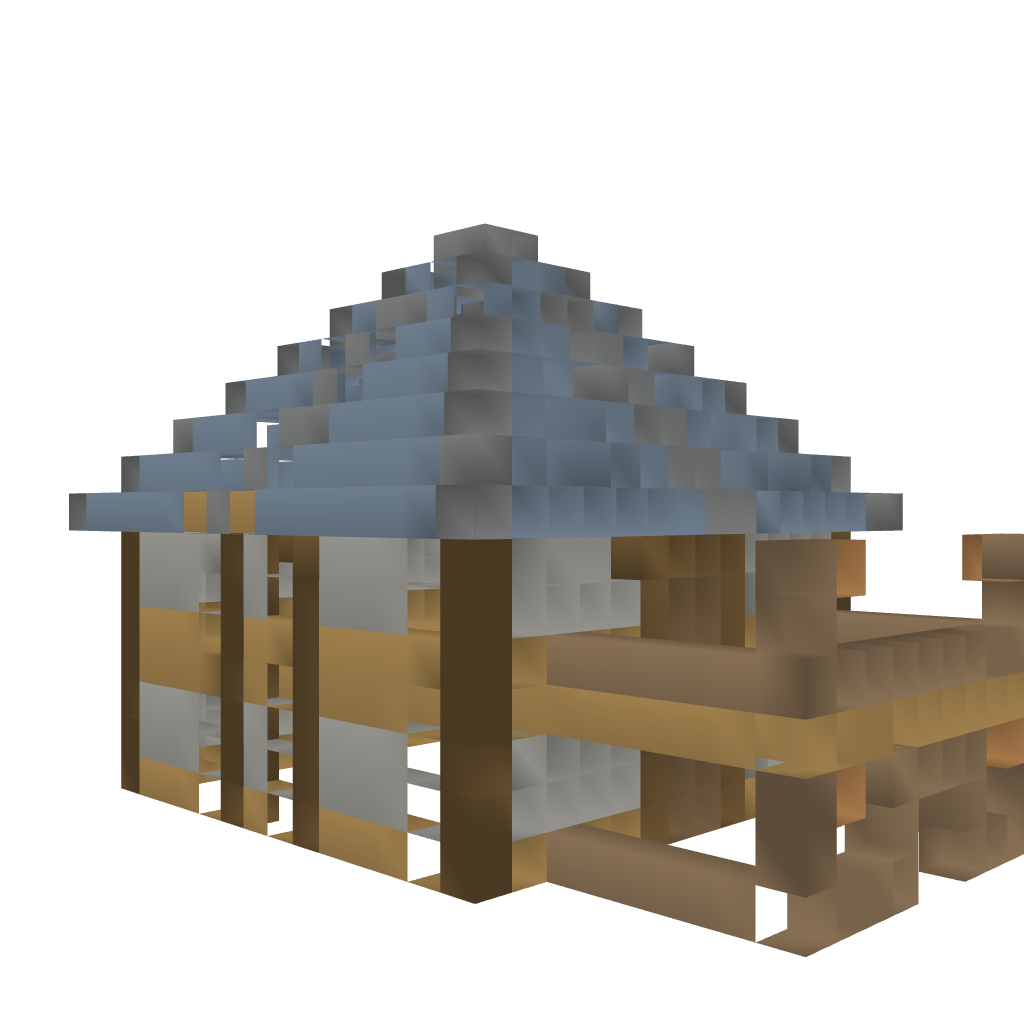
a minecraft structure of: Just A House